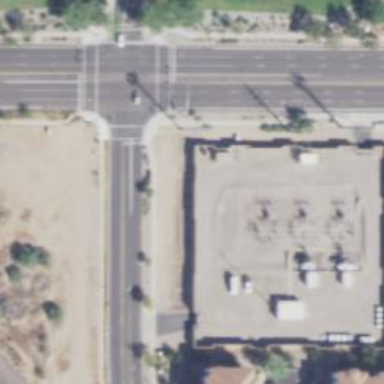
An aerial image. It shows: Outdoor power substation located behind wall. The substation operates at the distribution level.